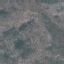
Land use / land cover class: HerbaceousVegetation